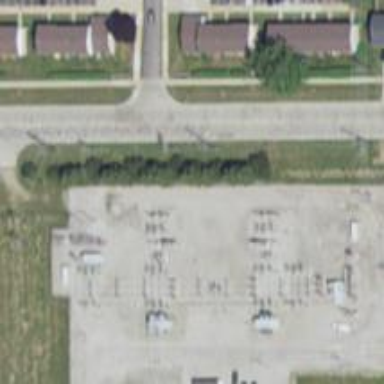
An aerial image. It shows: Power pole.